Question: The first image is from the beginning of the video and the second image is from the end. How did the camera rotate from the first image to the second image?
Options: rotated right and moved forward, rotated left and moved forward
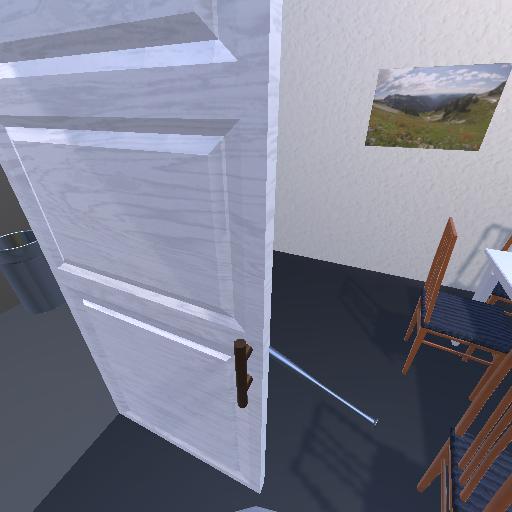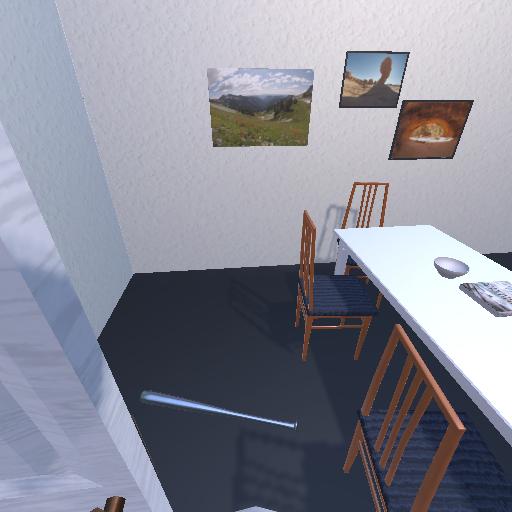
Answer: rotated right and moved forward